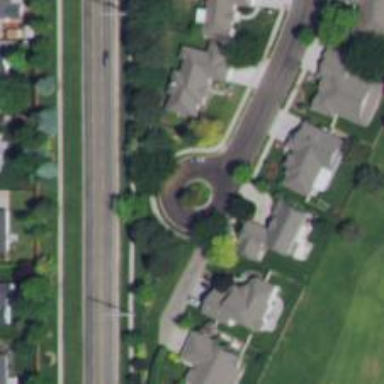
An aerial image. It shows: Turning loop on the road.